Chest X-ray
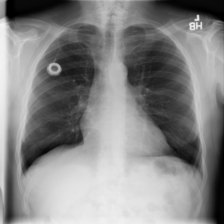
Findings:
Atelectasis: negative
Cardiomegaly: negative
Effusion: negative
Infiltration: negative
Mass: negative
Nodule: negative
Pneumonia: negative
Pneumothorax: negative
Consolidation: negative
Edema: negative
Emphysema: negative
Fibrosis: negative
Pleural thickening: negative
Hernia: negative